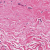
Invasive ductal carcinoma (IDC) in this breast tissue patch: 0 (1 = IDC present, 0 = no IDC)